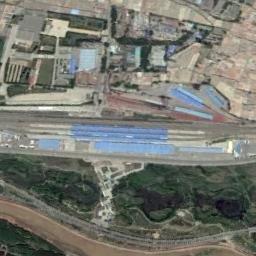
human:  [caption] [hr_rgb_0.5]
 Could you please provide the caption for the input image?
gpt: The railway station is next to some buildings and trees .

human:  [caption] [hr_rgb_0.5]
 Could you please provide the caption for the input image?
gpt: A well-equipped railway station in a good suburb .

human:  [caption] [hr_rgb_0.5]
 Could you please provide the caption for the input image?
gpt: There are many buildings beside the railway station .

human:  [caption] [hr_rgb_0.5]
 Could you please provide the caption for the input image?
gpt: The railway station has some railways and makeshift houses and the railway station is between some buildings and a grove of trees .

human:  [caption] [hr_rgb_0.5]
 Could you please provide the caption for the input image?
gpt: There are some green trees and buildings beside the railway station .